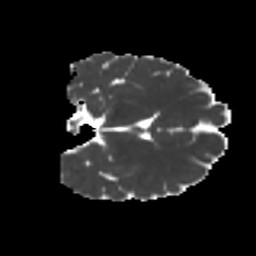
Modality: MD
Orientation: coronal
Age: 22
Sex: female
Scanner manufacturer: ge
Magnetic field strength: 3 T
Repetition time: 7.8 s
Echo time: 0.0606 s